Aerial crown-view tile of a tropical tree (Barro Colorado Island, Panama), acquired 20250512:
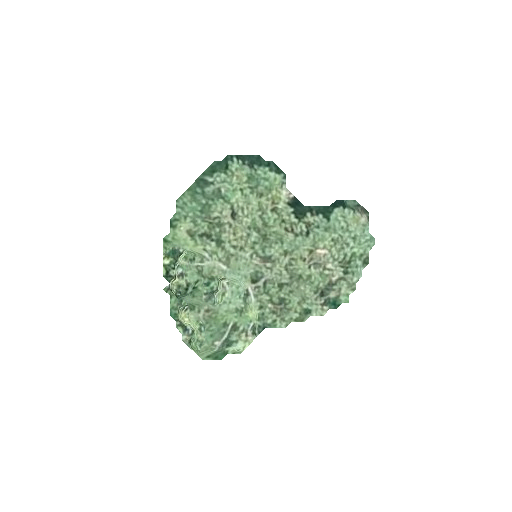
Species: Miconia argentea
GBIF accepted scientific name: Miconia argentea
Crown area: 42.025 m²